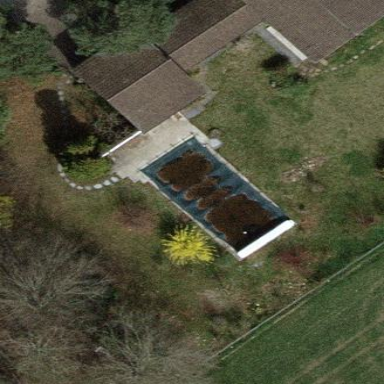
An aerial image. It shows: Swimming pool located in leisure land.